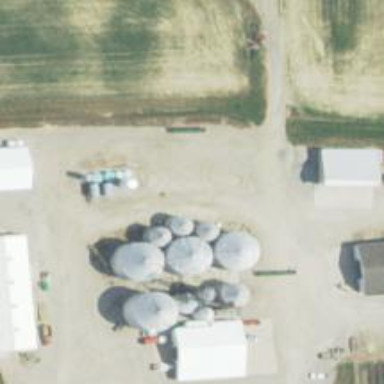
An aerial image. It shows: Silo.